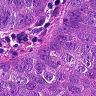
Metastatic tissue present: yes